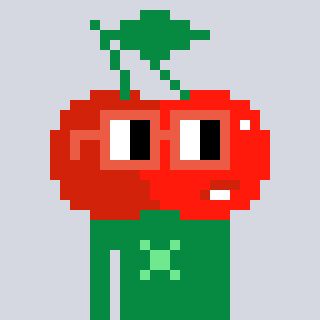
a pixel art character with square orange glasses, a cherry-shaped head and a green-colored body on a cool background